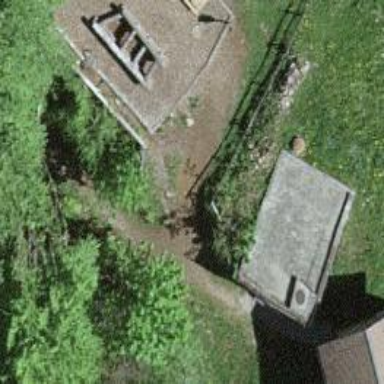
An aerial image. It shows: Picnic table in the leisure land area with BBQ amenities.